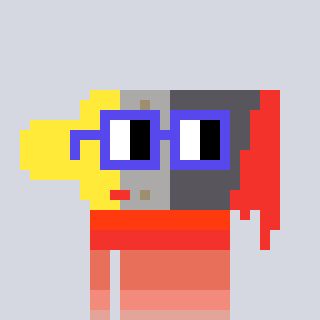
a pixel art character with square blue glasses, a paintbrush-shaped head and a peachy-colored body on a cool background